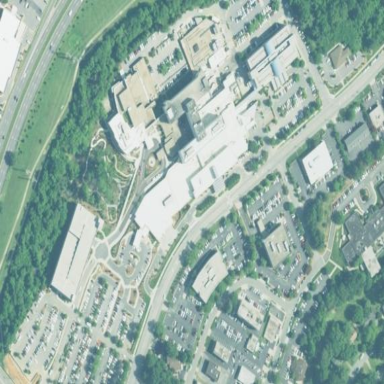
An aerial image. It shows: Hospital providing healthcare services.